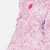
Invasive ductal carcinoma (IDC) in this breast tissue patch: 0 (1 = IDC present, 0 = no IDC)